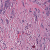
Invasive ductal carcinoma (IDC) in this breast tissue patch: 1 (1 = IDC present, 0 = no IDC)